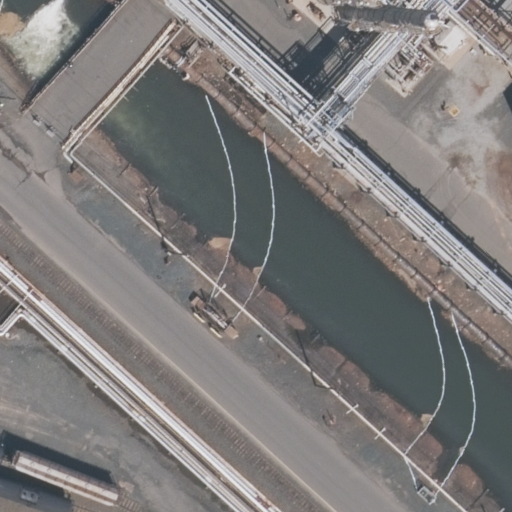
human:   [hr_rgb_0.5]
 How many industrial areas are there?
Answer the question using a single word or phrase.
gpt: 1

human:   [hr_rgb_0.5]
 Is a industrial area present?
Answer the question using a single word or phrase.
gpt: yes

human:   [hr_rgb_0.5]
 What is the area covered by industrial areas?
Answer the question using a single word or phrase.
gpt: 10583m2

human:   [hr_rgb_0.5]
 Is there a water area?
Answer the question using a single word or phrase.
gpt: yes

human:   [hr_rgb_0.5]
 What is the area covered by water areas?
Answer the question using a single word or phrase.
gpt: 2435m2

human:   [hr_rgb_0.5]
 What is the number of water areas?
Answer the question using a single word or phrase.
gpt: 1

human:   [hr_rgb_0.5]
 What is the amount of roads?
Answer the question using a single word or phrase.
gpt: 4

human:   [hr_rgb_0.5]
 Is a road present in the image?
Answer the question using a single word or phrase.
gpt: yes

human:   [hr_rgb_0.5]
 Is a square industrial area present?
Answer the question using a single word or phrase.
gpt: no

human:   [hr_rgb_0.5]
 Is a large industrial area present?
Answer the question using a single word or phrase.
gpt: yes

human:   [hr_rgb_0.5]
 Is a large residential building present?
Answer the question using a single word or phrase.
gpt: no

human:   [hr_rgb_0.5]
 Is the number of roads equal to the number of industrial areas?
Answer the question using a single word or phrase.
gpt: no

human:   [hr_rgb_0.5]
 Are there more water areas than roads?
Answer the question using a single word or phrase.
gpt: no

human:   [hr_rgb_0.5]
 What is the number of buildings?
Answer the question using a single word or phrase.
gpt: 0

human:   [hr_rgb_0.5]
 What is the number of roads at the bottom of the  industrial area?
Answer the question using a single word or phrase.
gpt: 0

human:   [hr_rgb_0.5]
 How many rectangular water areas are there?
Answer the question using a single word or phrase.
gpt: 0

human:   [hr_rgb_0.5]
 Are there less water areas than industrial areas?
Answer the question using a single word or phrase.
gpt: no

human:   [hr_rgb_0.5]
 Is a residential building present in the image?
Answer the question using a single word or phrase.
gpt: no

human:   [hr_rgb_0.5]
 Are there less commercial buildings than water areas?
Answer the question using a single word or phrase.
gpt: yes

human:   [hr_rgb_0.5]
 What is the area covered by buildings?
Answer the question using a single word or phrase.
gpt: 0m2

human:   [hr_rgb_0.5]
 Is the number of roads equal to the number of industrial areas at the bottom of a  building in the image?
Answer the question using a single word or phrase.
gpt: no

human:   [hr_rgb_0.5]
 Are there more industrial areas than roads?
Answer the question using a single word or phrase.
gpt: no

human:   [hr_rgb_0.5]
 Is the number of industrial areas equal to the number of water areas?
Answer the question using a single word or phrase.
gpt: yes

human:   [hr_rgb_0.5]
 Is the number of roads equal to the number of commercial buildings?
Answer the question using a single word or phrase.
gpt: no

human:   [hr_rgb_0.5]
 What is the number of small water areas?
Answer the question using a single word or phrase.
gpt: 0

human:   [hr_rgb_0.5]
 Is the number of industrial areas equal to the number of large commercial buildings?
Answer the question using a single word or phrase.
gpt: no

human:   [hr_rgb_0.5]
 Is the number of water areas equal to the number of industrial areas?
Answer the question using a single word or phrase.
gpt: yes

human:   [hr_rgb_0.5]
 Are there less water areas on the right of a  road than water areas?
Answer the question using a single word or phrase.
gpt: yes

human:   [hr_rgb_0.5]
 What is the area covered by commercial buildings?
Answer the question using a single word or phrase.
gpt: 0m2

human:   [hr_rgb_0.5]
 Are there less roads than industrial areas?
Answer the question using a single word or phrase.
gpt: no

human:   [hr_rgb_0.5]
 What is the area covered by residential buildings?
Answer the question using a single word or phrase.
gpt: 0m2

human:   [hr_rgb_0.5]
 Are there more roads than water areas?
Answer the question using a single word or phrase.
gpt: yes

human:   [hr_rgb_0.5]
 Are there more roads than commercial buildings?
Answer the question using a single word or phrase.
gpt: yes

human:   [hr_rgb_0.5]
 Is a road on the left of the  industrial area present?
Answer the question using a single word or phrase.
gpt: no

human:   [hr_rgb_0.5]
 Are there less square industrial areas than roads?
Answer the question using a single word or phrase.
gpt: yes

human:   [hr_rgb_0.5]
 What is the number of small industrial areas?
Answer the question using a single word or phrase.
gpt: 0

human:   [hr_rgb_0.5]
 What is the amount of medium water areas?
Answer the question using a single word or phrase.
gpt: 0

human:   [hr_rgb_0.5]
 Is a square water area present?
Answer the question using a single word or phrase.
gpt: no

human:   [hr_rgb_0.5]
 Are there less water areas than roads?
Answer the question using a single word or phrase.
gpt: yes

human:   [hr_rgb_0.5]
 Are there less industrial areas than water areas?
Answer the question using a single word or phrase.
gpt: no

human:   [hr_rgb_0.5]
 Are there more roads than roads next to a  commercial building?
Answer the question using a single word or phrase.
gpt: yes

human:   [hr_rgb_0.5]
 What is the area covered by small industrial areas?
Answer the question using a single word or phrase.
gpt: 0m2

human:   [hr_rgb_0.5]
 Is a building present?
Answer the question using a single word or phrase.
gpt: no

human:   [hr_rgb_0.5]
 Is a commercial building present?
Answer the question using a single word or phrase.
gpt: no

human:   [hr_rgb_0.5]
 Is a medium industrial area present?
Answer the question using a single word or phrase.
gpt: no

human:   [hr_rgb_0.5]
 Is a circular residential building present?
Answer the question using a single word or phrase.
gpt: no

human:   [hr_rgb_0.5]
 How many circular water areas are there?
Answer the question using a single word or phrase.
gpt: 0

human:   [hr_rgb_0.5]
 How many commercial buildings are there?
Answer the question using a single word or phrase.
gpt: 0

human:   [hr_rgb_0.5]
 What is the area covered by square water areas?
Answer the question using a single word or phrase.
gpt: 0m2

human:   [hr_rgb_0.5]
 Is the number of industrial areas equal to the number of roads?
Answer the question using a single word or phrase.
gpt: no

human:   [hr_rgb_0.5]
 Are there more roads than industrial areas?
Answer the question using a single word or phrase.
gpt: yes

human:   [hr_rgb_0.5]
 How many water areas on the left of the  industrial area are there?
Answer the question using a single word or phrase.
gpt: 0

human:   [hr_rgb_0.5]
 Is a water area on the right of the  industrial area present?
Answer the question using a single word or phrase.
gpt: yes

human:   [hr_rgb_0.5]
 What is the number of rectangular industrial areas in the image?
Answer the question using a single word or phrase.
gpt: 1

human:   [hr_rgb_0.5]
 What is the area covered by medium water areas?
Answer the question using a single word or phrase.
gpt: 0m2

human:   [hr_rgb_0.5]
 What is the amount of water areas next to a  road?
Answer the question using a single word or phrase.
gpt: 1

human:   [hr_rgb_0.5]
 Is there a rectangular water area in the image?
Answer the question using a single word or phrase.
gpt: no

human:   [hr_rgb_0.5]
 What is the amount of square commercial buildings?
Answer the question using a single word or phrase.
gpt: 0

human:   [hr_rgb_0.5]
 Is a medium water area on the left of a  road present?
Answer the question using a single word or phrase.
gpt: no

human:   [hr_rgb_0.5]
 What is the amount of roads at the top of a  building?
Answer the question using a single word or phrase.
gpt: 0

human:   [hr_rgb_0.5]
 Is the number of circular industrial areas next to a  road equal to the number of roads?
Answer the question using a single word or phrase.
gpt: no

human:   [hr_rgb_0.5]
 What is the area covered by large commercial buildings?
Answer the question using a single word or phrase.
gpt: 0m2

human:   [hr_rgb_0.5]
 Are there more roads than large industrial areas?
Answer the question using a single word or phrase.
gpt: yes

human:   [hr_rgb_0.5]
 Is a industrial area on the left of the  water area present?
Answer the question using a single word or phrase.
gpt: yes